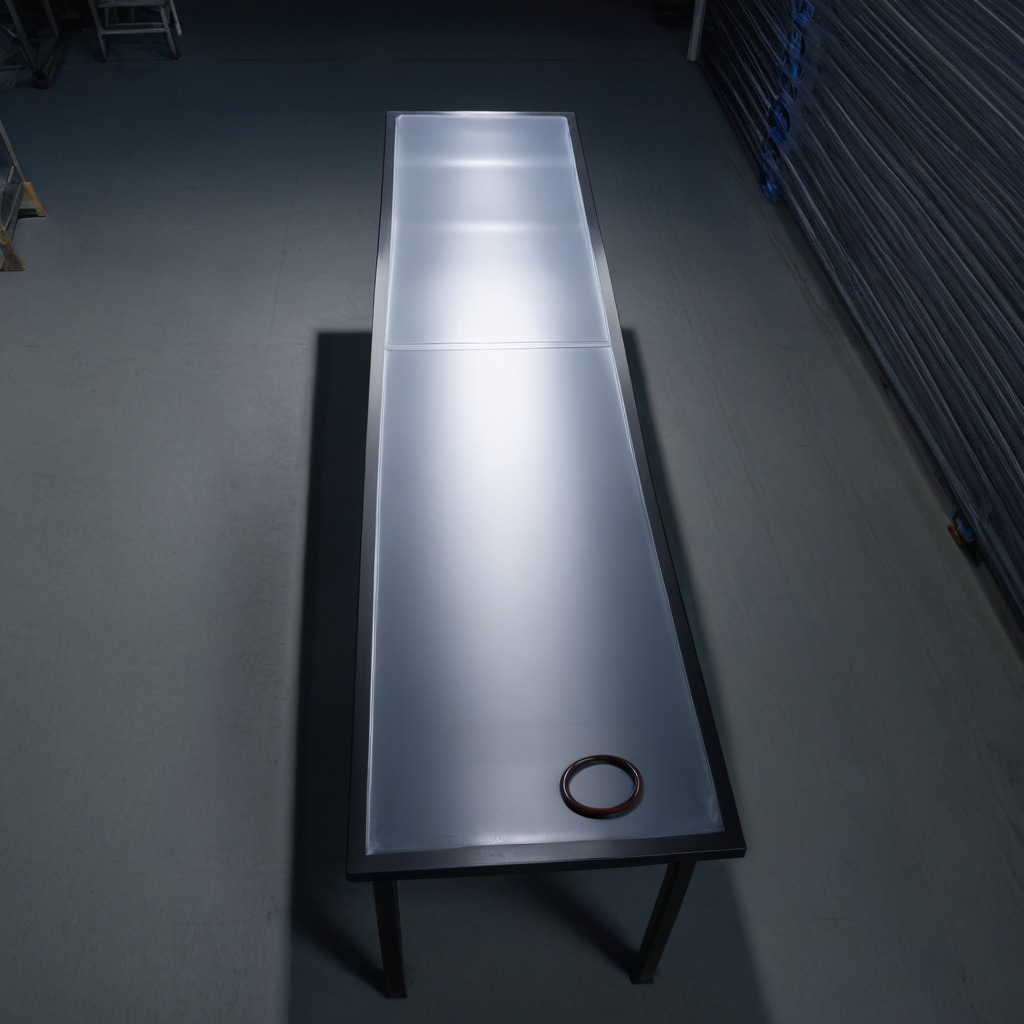
A rubber O-ring is lying on the tabletop.